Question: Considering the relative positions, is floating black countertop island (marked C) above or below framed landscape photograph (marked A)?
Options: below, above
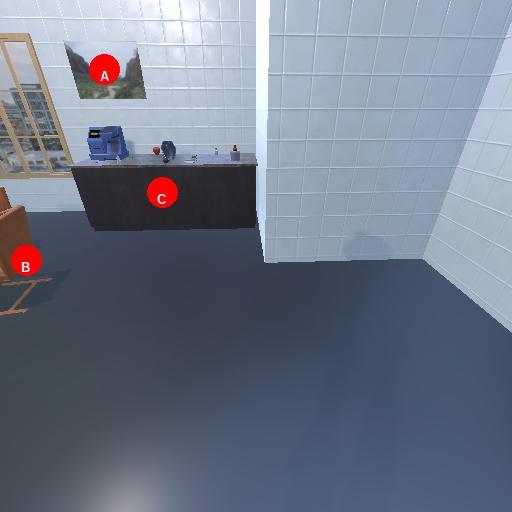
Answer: below